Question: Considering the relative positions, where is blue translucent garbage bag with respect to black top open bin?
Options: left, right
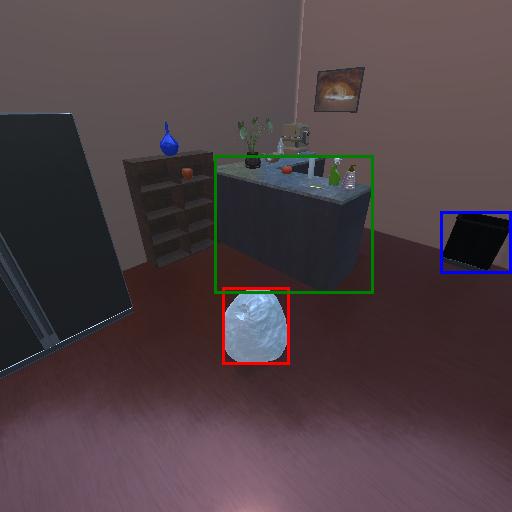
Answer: left